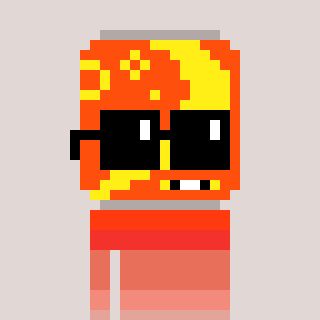
a pixel art character with square black sunglasses, a pop-shaped head and a yellow-colored body on a warm background